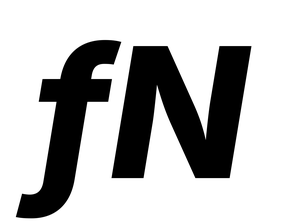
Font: Inter-Italic_ExtraBold_Italic